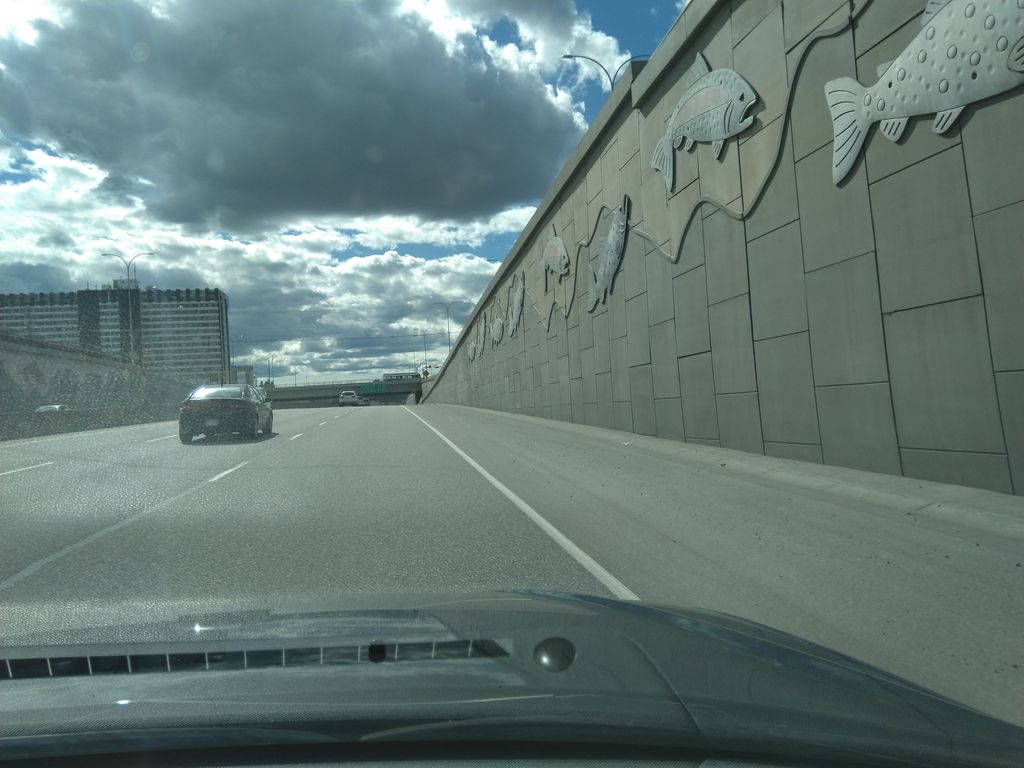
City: calgary